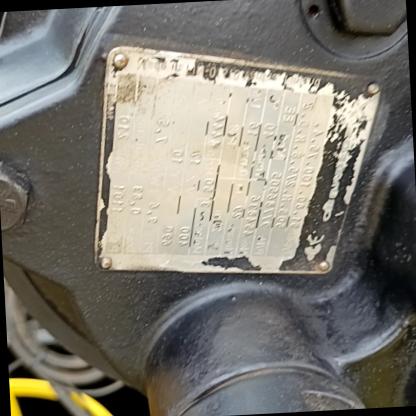
Klasa: tabliczka-znamionowa